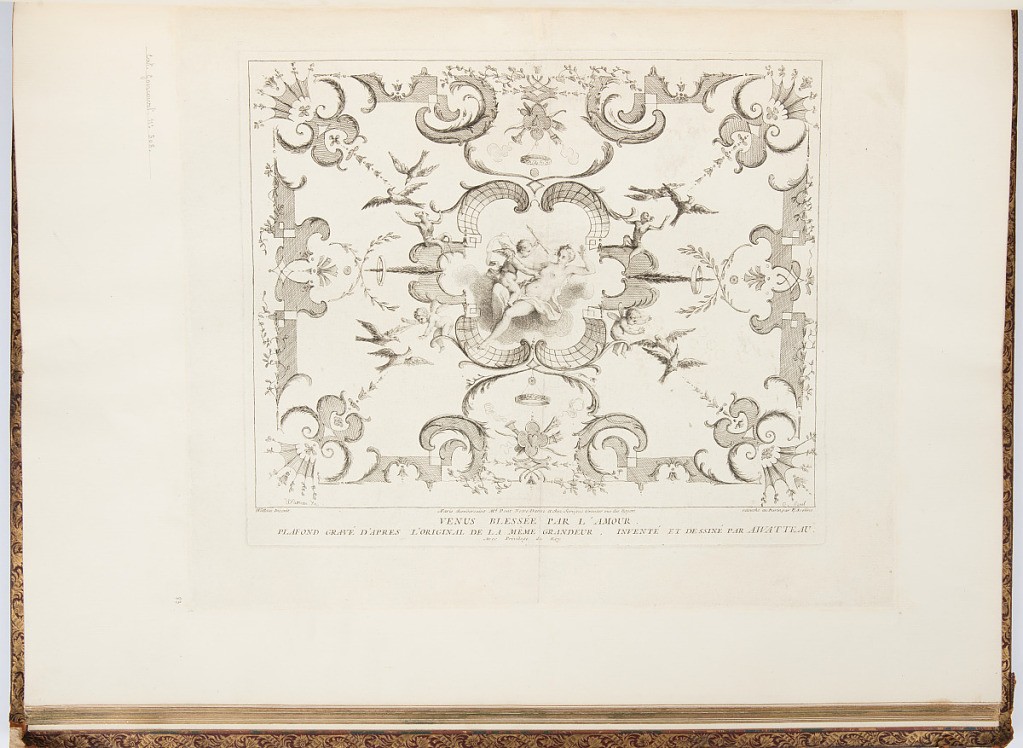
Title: VENUS BLESSÉ PAR L'AMOUR
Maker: Antoine Watteau, French, 1684–1721
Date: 1723-1735
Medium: Etching on laid paper
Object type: Bound print
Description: Vignette of Venus reclining against a cloud, with Cupid holding an arrow above her. The vignette is surrounded by arabesque ornamentation, and includes motifs such as trellises, monkeys (singeries), doves (the bird of Venus), laurel branches, scrolls, and crowns. The plate is signed.